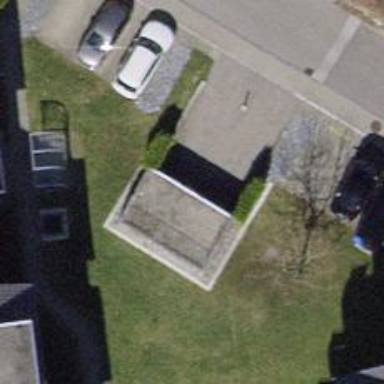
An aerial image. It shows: Parking entrance.